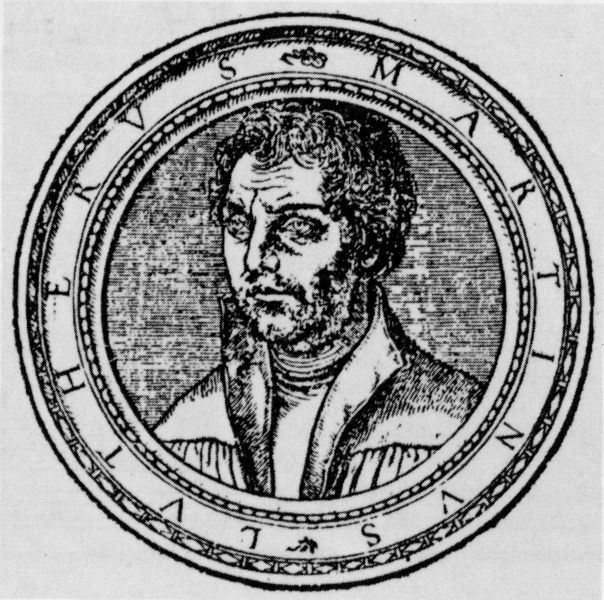
Titel: Bildnis des Martin Luther
Künstler: Hans Holbein
Institution: (Seriendruck)
Schlagwörter: dunkel, kopf, mann, weiß, frisur, grau, hell, hintergrund, mund, nase, profil, schmuck, schwarz, stirn, zeichnung, blick, muster, ornament, bart, hemd, jacke, augen, falten, gesicht, kragen, mensch, rahmen, vollbart, bildnis, hals, herr, portrait, porträt, auge, haare, mantel, borte, kinn, lippen, locken, renaissance, kreis, rund, tondo, holzschnitt, schrift, papier, grafik, graphik, rand, ernst, inschrift, schmal, brauen, pupillen, ornamente, verzierung, name, medaillon, links, linie, druck, schnitt, schraffur, holzstich, radierung, stich, illustration, schwarzweiß, buchstaben, kreise, darstellung, gravur, halbprofil, luther, medaille, siegel, emblem, kupferstich, schwar, münze, faltens, ahmen, lateinisch, umschrift, evangelisch, martin, reformation, martin luther, seriendruck, tirn, stoppel, bartstoppel, leonisch, martinus, rimd, lutherus, kreiskopf, ornamment, martinus lutherus